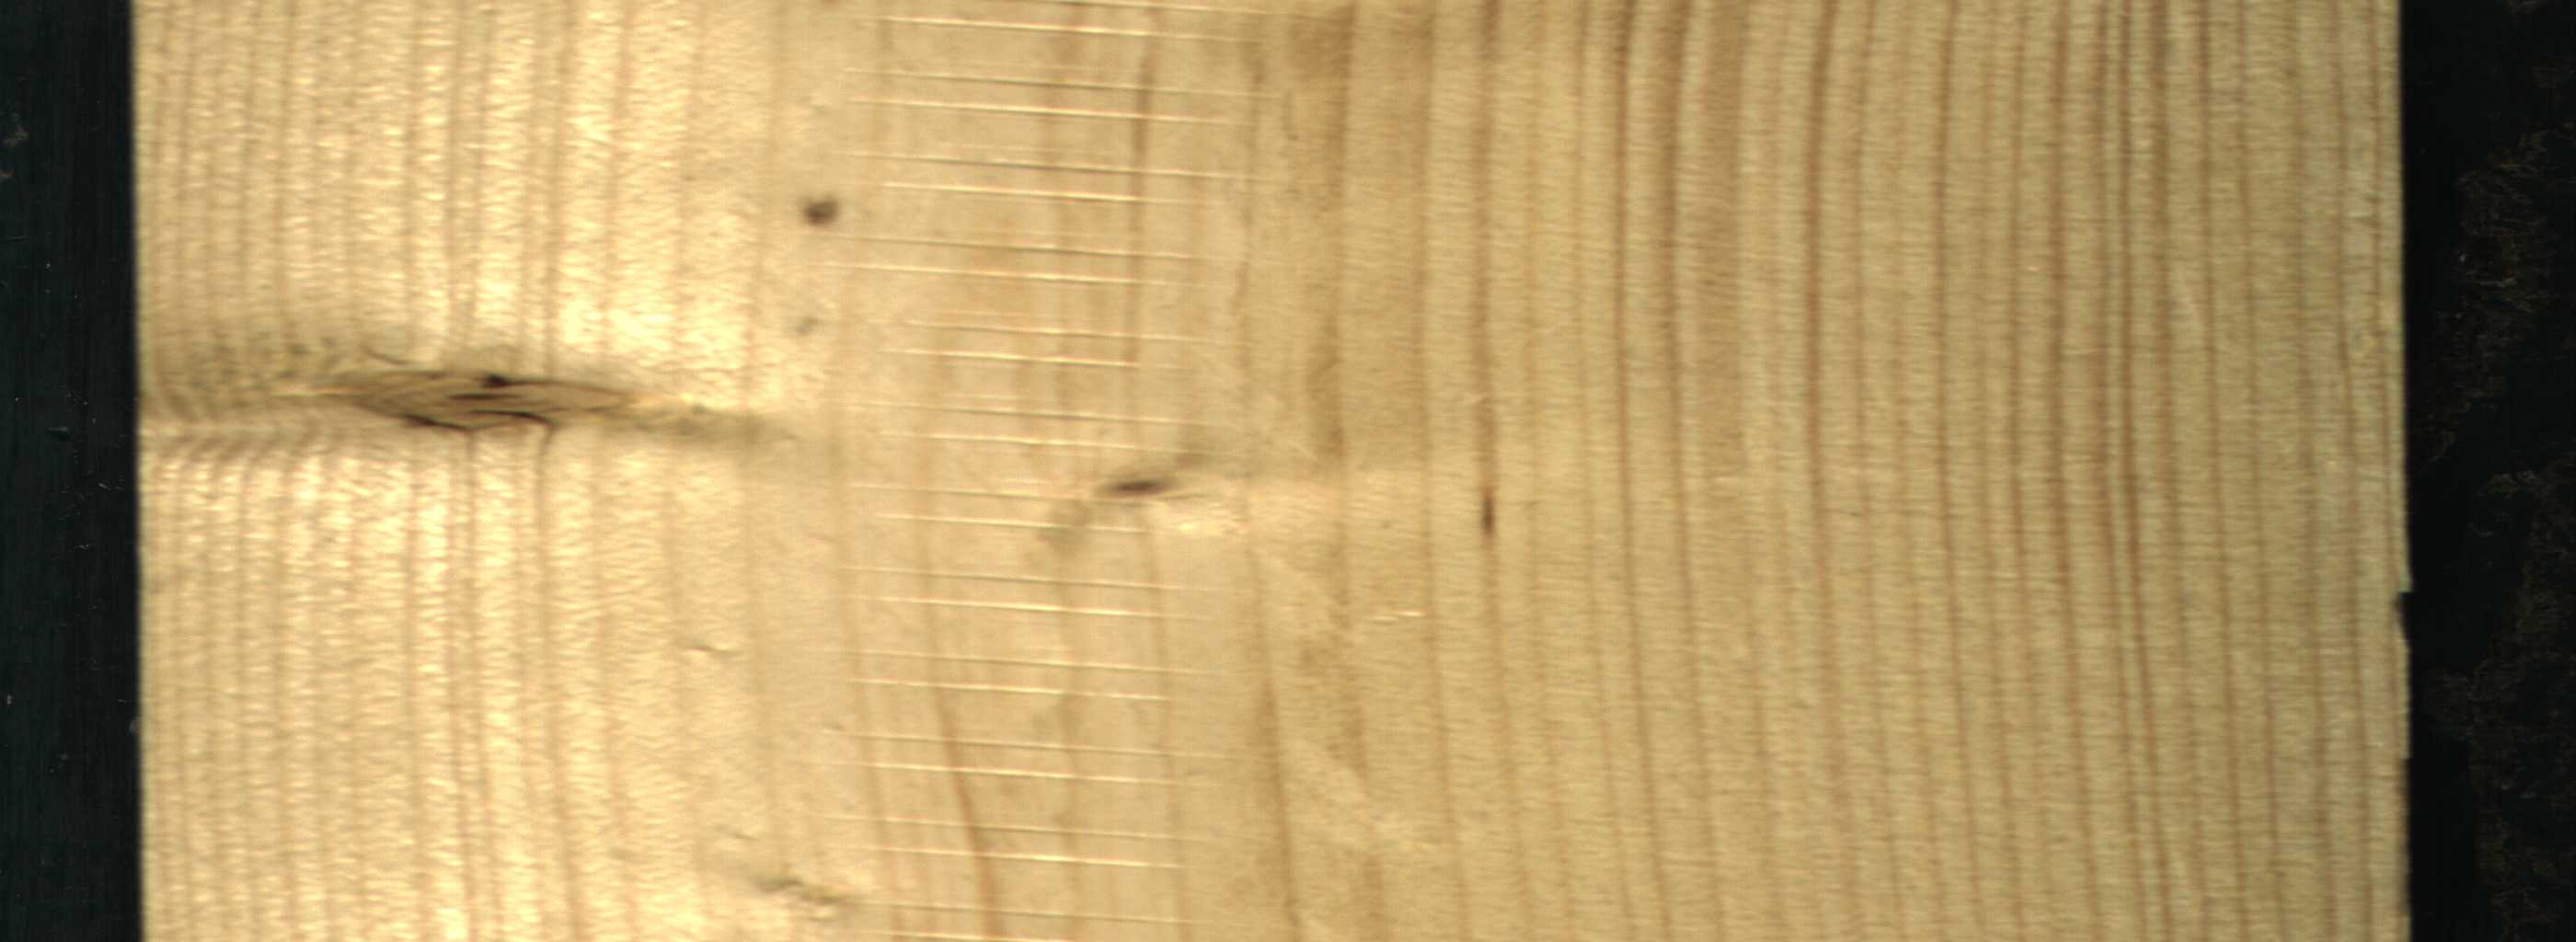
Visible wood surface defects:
Live_Knot
Live_Knot